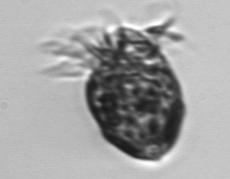
Label: Strombidium_morphotype1